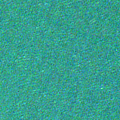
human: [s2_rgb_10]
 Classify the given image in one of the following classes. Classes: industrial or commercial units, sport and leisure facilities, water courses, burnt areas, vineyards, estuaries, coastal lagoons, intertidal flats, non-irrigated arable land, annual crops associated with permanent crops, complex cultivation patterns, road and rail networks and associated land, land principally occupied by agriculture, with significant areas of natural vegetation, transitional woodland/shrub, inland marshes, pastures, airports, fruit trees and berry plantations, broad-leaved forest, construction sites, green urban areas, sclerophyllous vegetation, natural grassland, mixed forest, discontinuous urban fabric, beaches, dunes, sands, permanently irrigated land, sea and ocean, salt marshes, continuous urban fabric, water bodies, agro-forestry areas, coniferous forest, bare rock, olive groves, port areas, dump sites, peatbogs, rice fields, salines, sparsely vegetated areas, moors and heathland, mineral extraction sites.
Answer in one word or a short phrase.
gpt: sea and ocean